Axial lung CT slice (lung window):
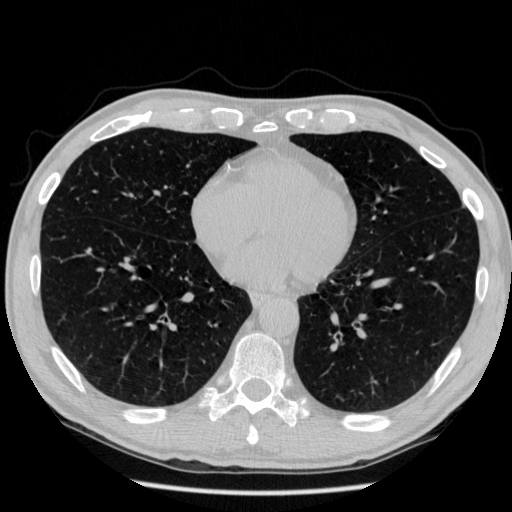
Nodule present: no